Question: I am testing GX24 Android App, and have some questions related to how errors are managed:
-

-
Thanks
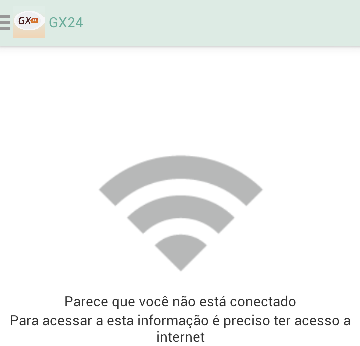
Answer: 1) You can check the network connection's status by using the <URL> external object:
'''
&IsConnected = NetWorkAPI.IsServerAvailable()
if &isConnected
...
else
NotConnectedSDPanel()
endif
'''
2) Regarding the timeout, there is currently no way to configure it in your application. However, the Synchronization.Receive method is special in two ways:
1. It returns the synchronization data as a stream, so it only needs to start writing the response in less than a minute, but it can take longer to send all the information.
2. In iOS it has a timeout of ten minutes instead of one, as a normal procedure would, so the server can take longer to start responding. Not so in Android where the timeout is the one minute default.